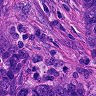
Metastatic tissue present: yes